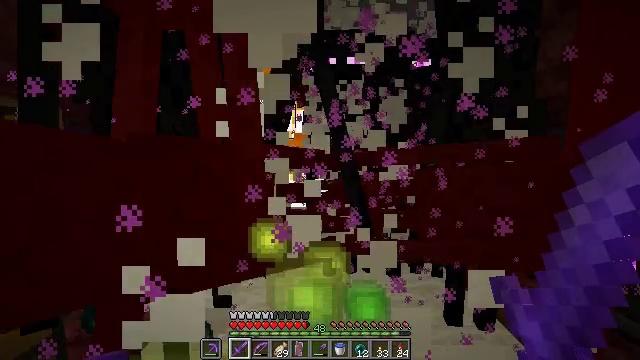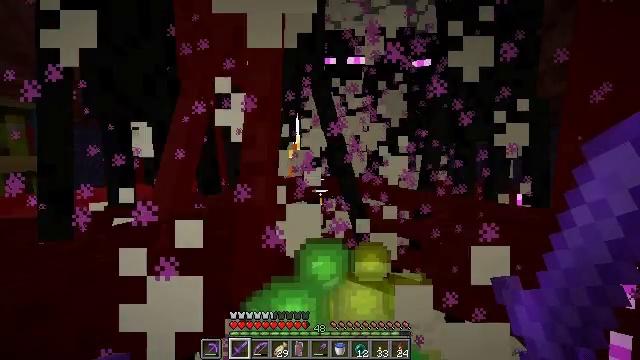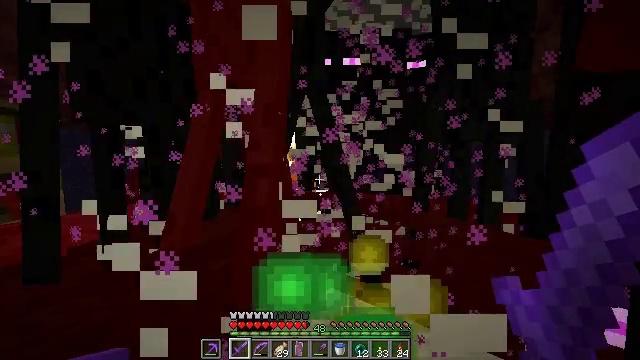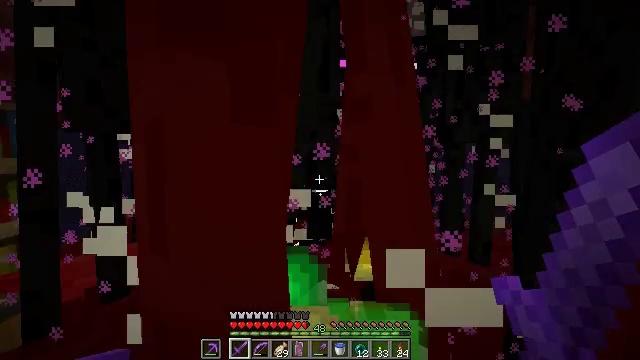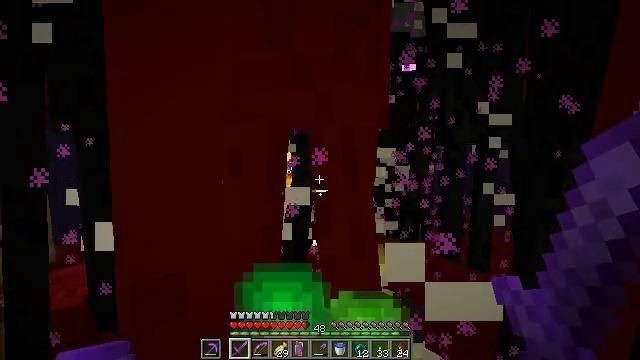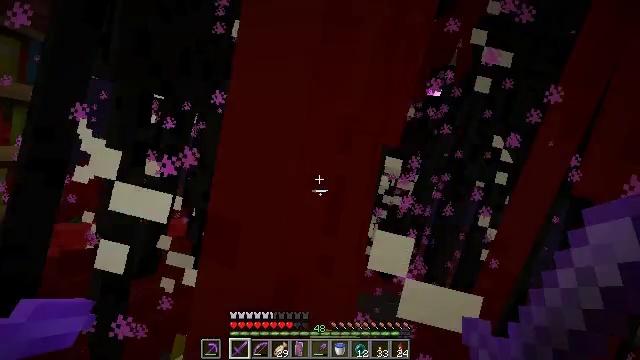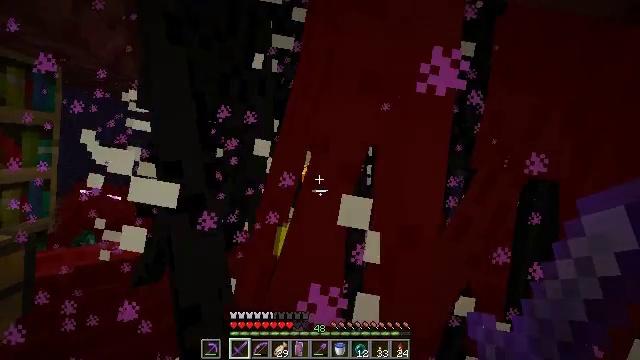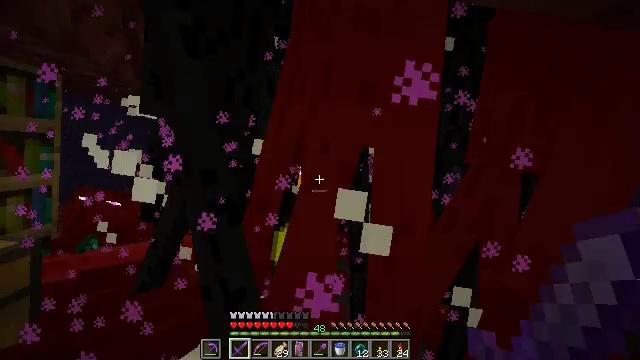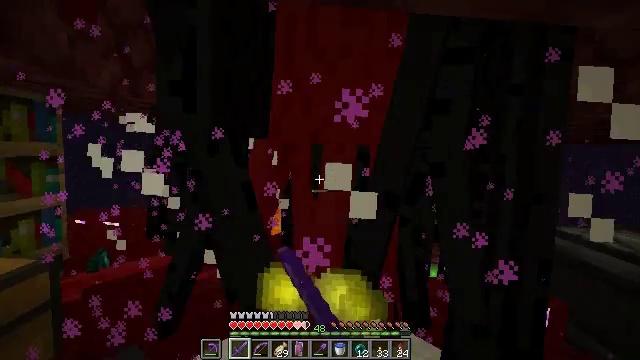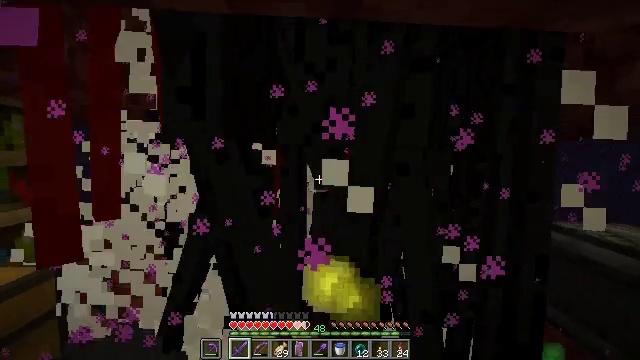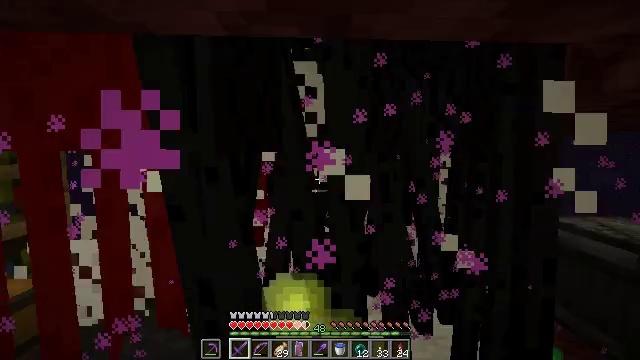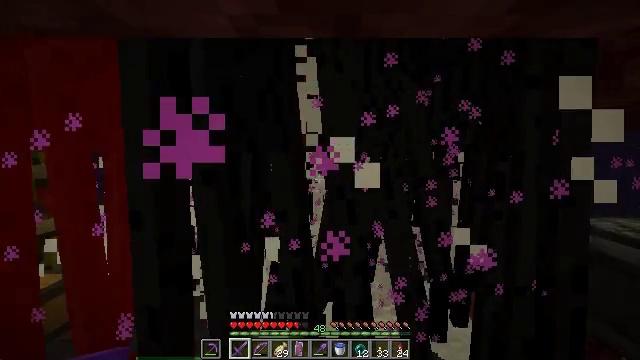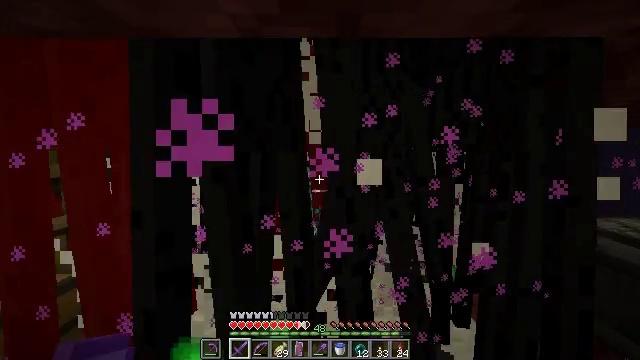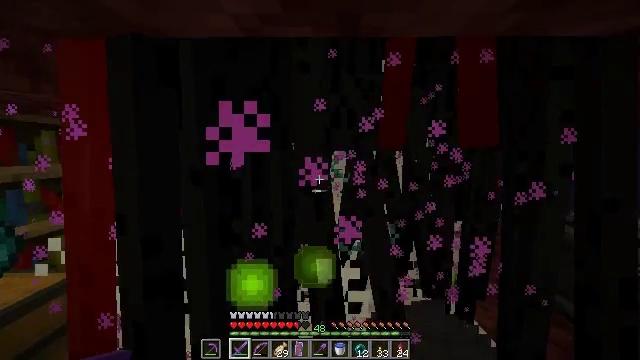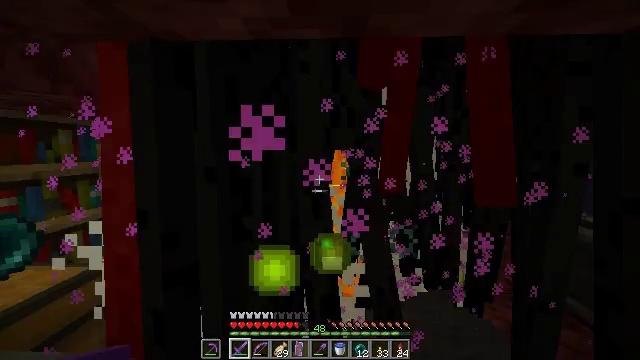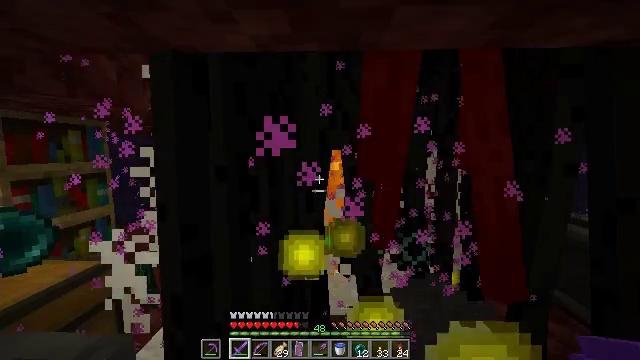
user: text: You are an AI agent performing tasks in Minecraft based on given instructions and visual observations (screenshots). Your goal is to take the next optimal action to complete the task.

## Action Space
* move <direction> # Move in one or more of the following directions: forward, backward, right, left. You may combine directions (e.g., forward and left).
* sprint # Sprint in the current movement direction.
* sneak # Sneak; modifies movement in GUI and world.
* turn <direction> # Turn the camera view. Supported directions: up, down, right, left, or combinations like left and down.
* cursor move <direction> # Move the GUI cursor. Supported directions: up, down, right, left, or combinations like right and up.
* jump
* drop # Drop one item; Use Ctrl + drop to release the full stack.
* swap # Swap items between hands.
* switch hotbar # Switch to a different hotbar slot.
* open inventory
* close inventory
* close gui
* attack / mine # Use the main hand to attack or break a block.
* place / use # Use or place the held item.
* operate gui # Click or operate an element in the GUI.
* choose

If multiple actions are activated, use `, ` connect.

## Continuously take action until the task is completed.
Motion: motion action
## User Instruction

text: Kill mobs.
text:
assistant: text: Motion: no_op
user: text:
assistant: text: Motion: no_op
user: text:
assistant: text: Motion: turn right
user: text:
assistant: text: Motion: no_op
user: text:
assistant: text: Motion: no_op
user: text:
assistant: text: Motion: no_op
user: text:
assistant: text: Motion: attack / mine
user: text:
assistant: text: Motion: attack / mine
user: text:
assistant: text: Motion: attack / mine
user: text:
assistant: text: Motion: attack / mine
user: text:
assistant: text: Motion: turn left
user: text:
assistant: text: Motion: no_op
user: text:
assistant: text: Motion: no_op
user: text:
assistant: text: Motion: move back, turn left
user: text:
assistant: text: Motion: move back
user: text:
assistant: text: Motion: move back
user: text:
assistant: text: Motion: move back
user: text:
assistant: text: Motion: no_op
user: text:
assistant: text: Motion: no_op
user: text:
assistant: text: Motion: no_op
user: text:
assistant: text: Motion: turn left and down
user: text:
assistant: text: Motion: turn left and down
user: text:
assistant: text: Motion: no_op
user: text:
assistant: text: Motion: no_op
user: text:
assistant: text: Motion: no_op
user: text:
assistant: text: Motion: no_op
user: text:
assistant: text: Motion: no_op
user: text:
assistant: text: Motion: attack / mine
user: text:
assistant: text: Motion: attack / mine
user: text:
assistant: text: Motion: attack / mine